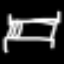
Label: bed